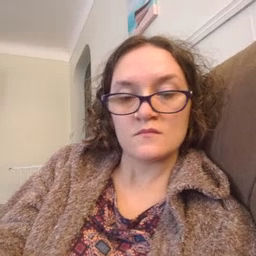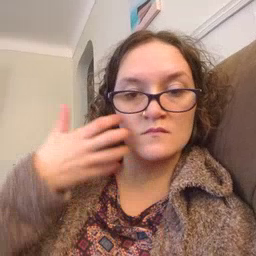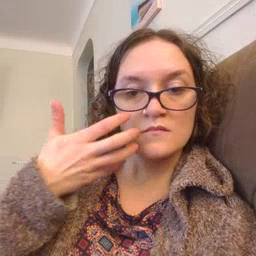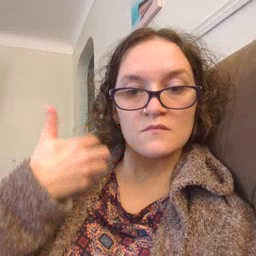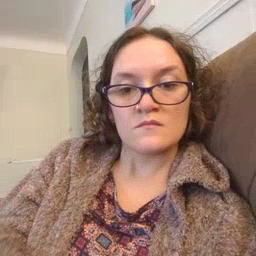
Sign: tiger